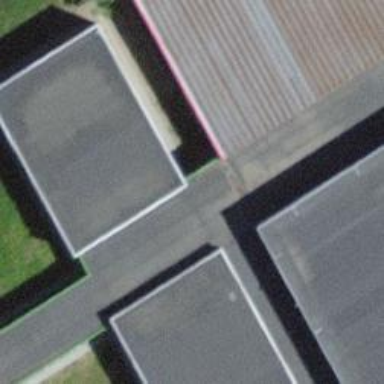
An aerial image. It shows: School.